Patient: sex M, age 29
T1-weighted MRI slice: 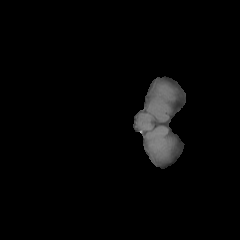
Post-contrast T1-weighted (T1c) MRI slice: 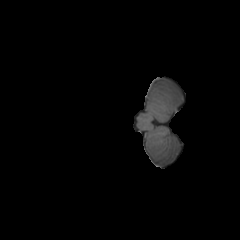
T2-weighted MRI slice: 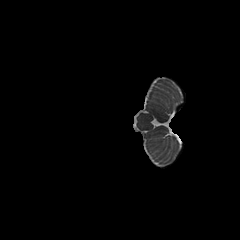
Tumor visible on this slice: no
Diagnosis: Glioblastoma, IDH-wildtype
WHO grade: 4